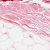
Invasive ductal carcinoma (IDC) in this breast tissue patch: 0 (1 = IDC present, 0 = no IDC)